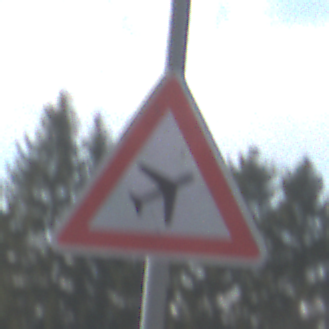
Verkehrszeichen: FlugbetriebLinks
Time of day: Midday
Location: Outdoor (Suburban)
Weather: PartlyCloudy
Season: NotSpecified
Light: Natural